Question: I'm trying to display FontAwesome Icons in my tabbed view but swift isn't having it.
Here is my code:
'''
TabView(selection: $selection){
Text(" \u{f466} First View")
.tabItem {
Text("\u{f466} First Vw")
}
.tag(0)
Text("Second View")
.tabItem {
Text("\u{f466} First View")
}
.tag(1)
}.font(Font.custom("Font Awesome 5 Free", size:18))
'''
It's utilizing the custom font in the first Text (main labels) but not in the tabs.
How do I fix this?
Thanks
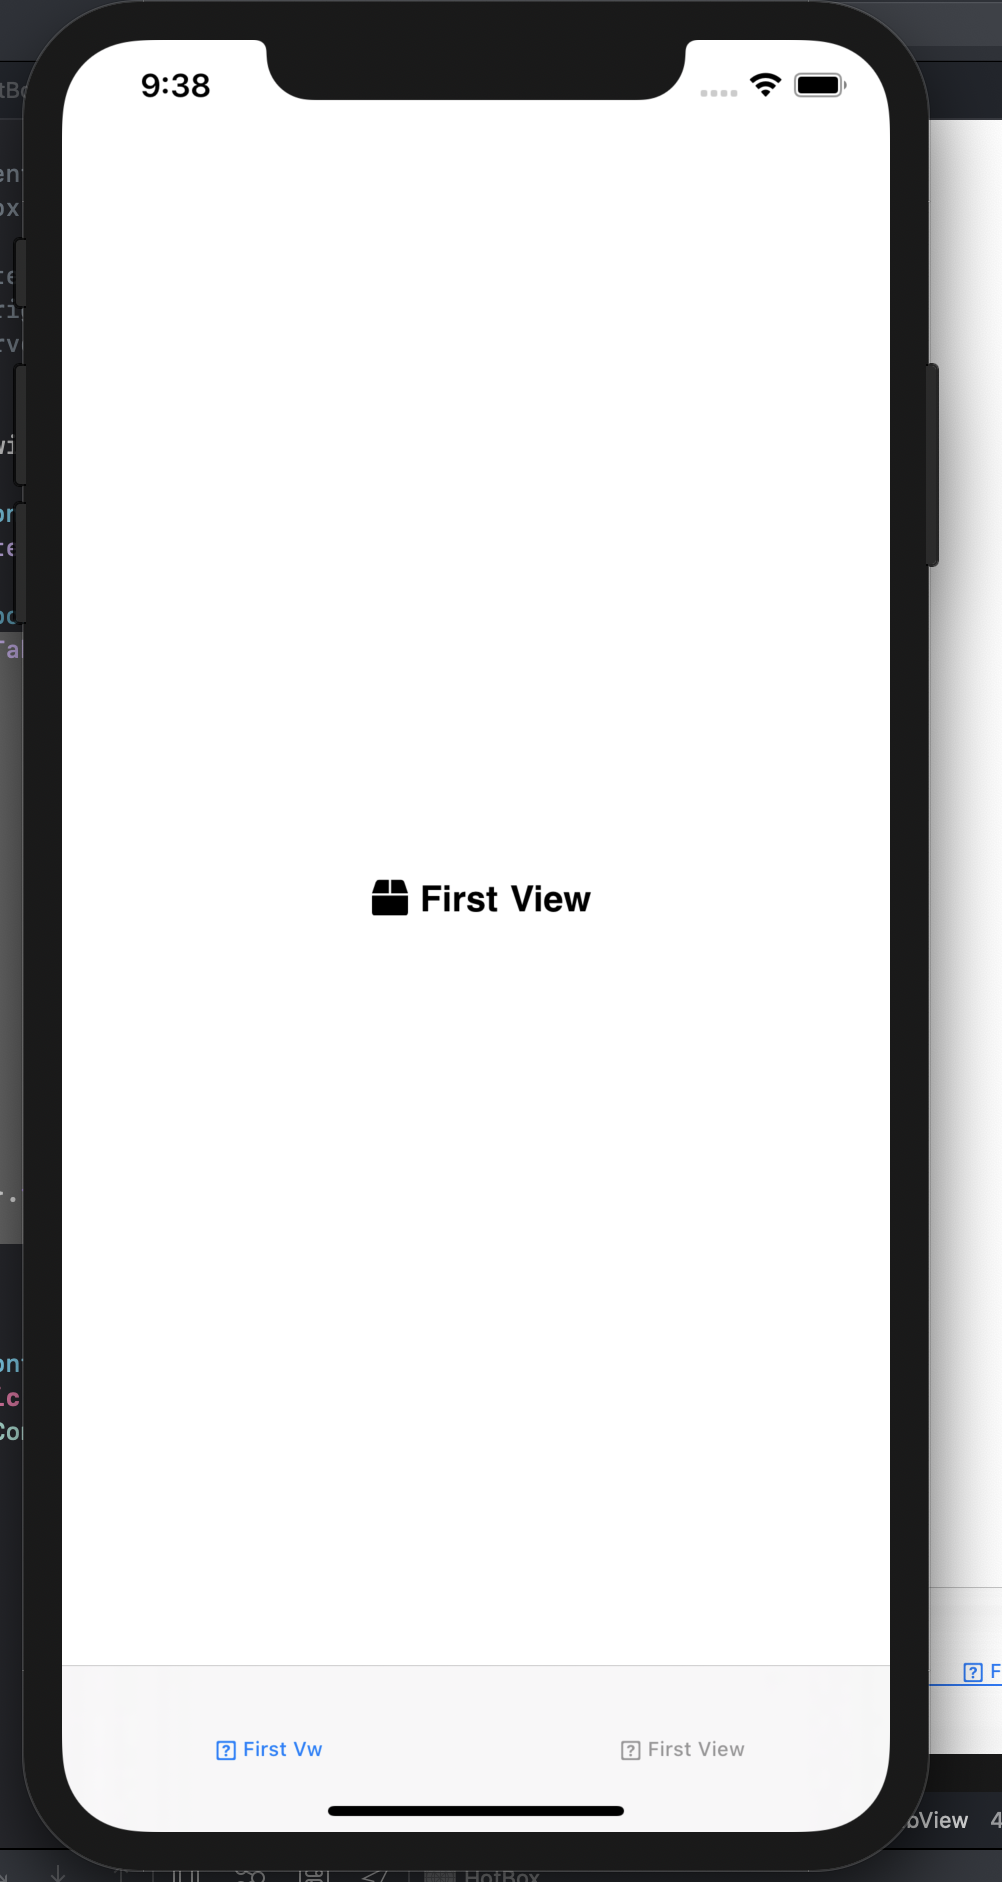
Answer: unfortunately does not work with 'tabItem'. As for the reason why, so far I couldn't find it. As you can see, in simple 'Text', it works!
The good news is, there's a work around for that.
Using
'''
pod 'FontAwesome.swift'
'''
Github: <URL>
'''
var body: some View {
TabView(selection: $selection){
Text("First View")
.tabItem {
Image(uiImage: UIImage.fontAwesomeIcon(name: .coffee, style: .solid, textColor: .black, size: CGSize(width: 30, height: 30)))
Text("First Vw")
}
.tag(0)
Text("\u{f075} Second View")
.font(Font.custom("FontAwesome5Free-Solid", size:18))
.tabItem {
Text("\u{f075} First View")
}
.tag(1)
}.font(Font.custom("FontAwesome5Free-Solid", size:18))
}
'''
We make an 'Image' object for our 'tabItem', but using 'UIImage'.
And that 'UIImage' will be coming from FontAwesome.
<URL>